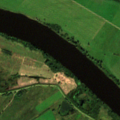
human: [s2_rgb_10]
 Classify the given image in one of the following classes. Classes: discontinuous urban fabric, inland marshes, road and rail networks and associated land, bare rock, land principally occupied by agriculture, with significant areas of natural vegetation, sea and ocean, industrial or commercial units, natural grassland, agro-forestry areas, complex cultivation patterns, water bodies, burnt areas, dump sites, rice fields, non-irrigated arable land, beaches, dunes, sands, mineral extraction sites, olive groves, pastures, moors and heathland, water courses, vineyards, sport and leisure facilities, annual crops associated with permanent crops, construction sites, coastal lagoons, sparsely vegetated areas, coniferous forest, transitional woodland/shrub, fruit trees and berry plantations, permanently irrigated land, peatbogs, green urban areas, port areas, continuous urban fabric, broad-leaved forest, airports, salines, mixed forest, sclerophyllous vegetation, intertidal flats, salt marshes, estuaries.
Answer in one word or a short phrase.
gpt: pastures, water courses